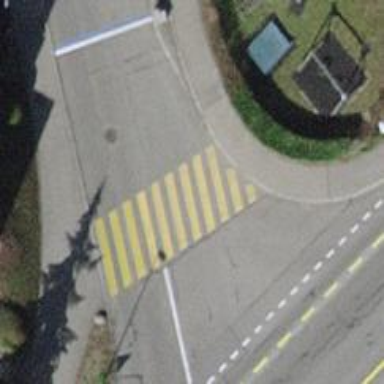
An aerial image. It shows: Uncontrolled crossing on the road.